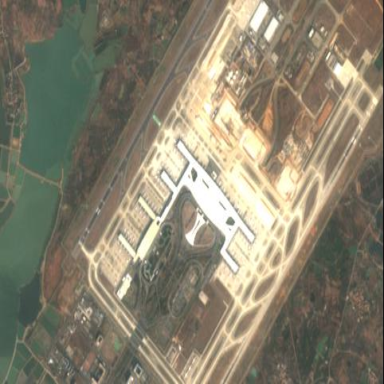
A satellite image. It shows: International airport with the classification of aerodrome.